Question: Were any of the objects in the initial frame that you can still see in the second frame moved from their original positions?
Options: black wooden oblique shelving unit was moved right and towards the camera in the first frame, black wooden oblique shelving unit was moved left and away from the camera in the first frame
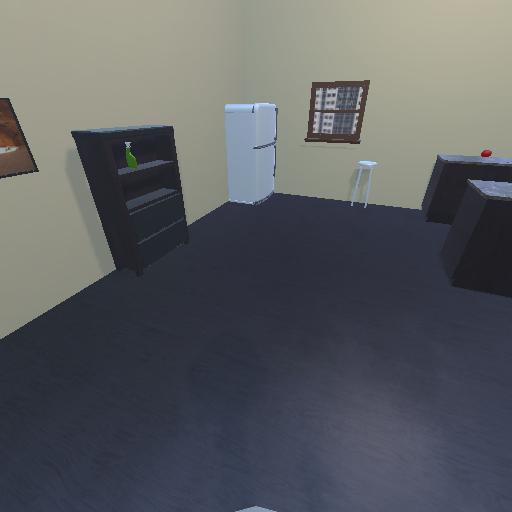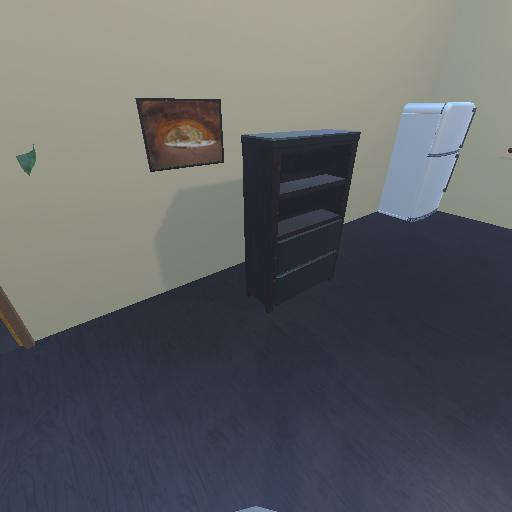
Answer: black wooden oblique shelving unit was moved right and towards the camera in the first frame